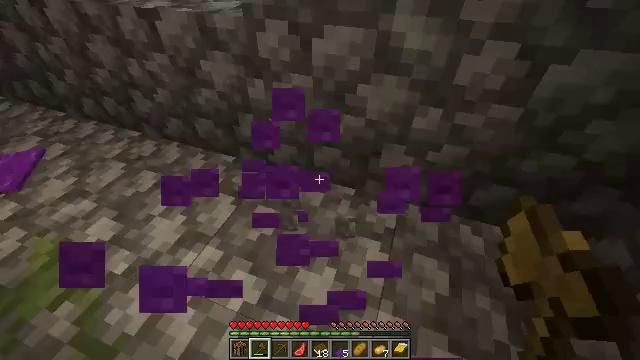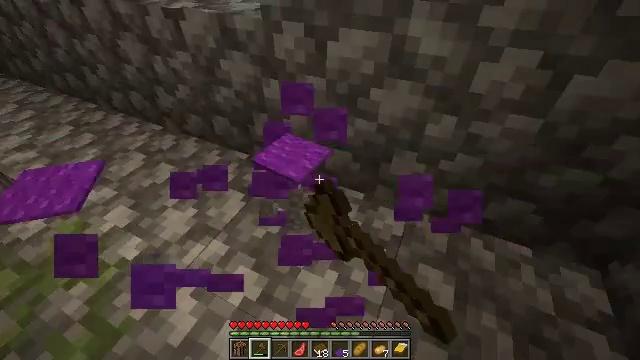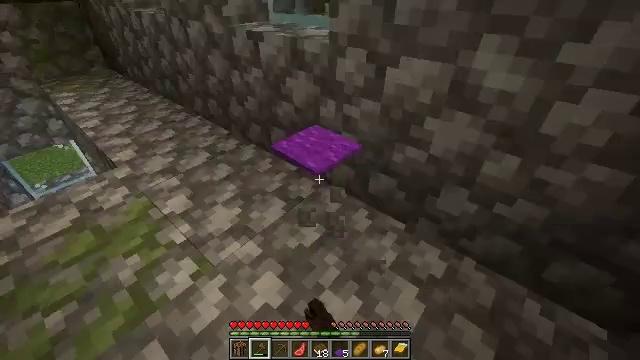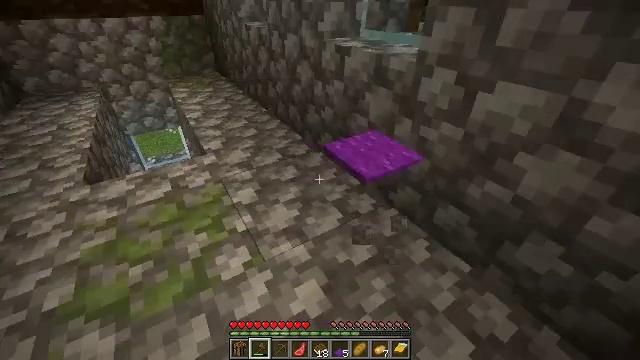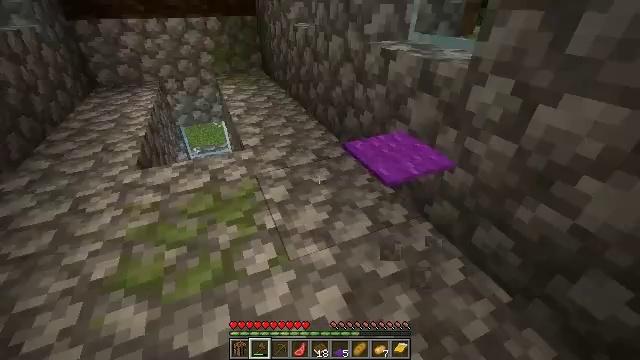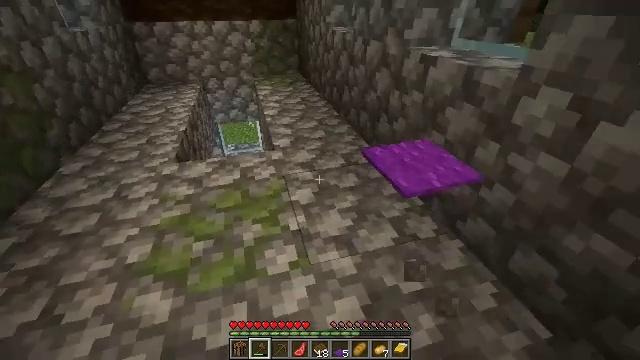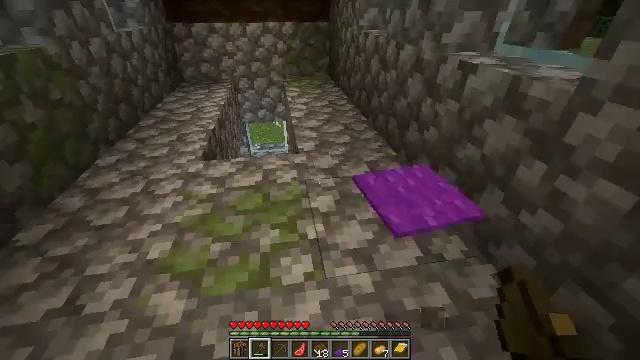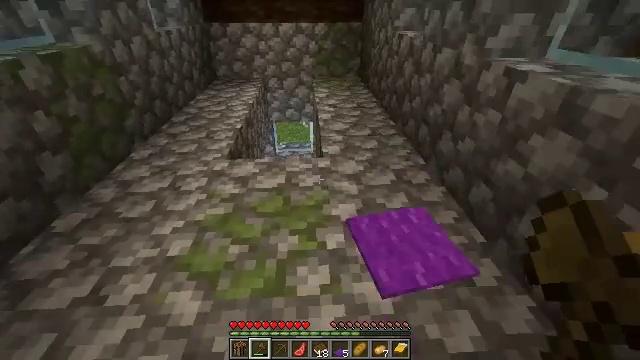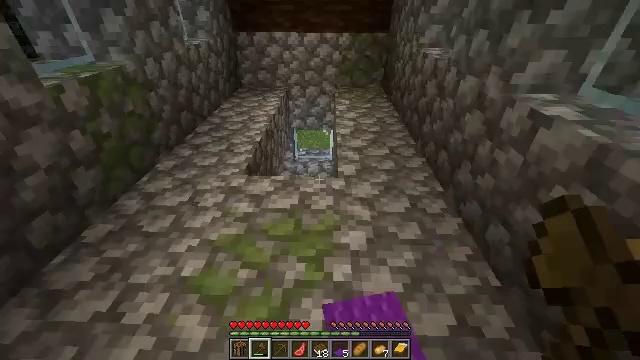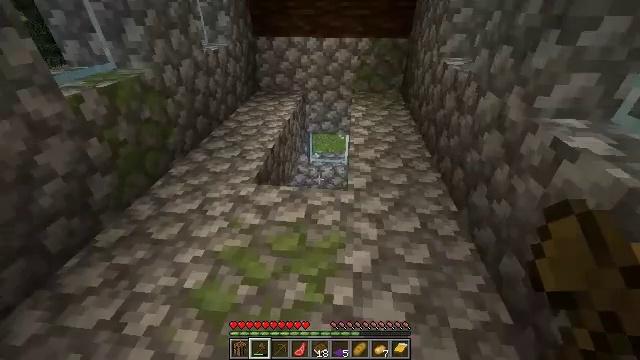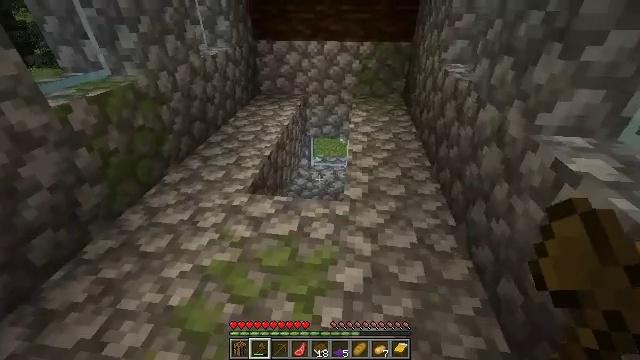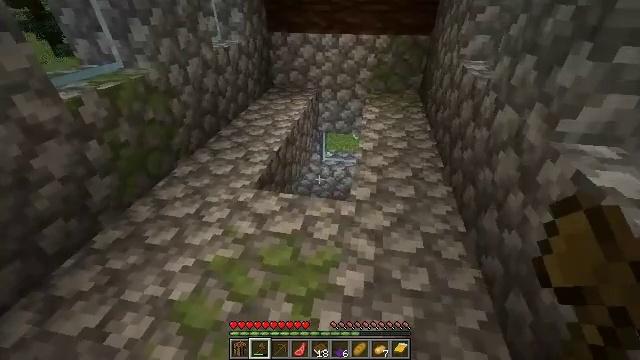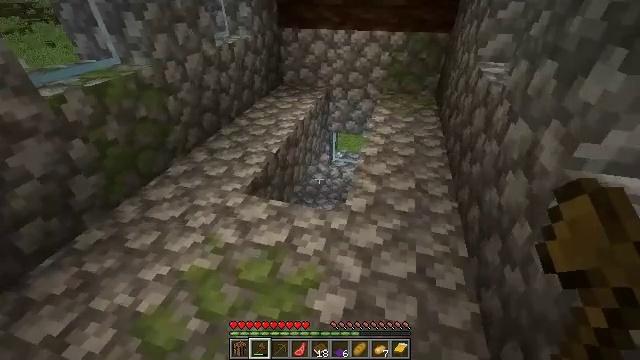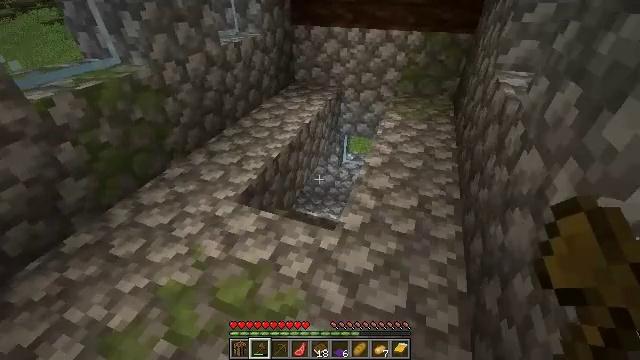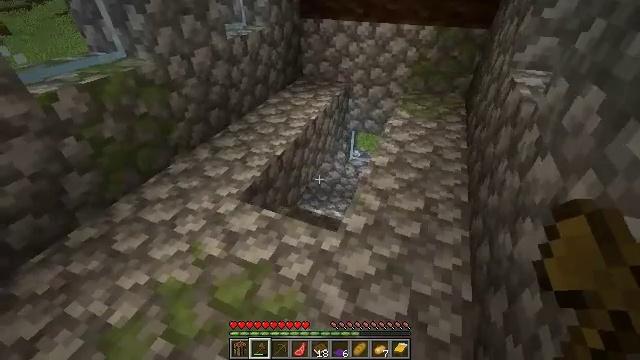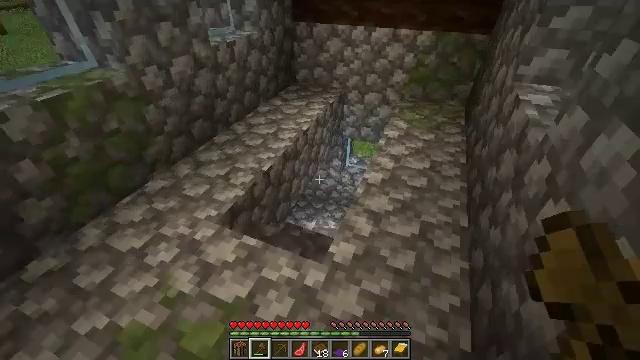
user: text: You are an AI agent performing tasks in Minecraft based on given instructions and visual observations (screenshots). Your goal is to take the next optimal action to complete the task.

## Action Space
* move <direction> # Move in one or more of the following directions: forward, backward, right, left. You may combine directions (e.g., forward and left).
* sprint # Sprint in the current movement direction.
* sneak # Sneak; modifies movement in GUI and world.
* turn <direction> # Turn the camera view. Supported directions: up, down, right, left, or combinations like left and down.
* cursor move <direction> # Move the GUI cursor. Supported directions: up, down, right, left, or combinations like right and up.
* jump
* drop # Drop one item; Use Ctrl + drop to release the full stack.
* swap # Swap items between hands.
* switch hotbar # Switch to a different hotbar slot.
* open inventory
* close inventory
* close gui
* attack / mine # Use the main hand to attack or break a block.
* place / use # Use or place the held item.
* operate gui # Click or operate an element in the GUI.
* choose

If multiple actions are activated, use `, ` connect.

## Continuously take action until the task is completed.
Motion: motion action
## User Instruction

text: Reclaim the smoker from the setup.
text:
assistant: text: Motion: move right, sneak, turn left, attack / mine
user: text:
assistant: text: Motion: sneak, turn left and up
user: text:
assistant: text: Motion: move forward, sneak, turn left and up
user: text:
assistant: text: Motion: move forward, sneak, turn left
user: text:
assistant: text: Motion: move forward, sneak, turn left
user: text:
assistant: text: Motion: move forward, sneak, turn left
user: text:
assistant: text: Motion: move forward, turn left
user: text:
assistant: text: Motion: move forward and move right, turn left
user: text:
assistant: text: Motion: move forward and move right, turn left
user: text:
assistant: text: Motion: move forward and move right, turn left
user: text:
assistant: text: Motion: move forward and move right, turn left and down
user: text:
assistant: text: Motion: move forward and move right, turn left
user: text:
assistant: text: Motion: move forward and move right, turn left
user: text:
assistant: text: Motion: move forward, turn left and down
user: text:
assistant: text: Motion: move forward
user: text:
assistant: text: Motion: move forward
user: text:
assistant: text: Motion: move forward, turn right and down
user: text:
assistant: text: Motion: move forward, turn right and down
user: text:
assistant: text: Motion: move forward, turn right
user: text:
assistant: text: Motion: move forward
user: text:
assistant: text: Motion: move forward
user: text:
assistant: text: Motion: move forward and move left
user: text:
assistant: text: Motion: move forward and move left
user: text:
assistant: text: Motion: move forward and move left, turn right and down
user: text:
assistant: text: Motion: move forward and move left, turn right and down
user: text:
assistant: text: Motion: move forward and move left, turn right and down
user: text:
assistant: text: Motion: move forward
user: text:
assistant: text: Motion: move forward
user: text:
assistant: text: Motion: move forward
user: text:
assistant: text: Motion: move forward